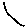
Label: moon